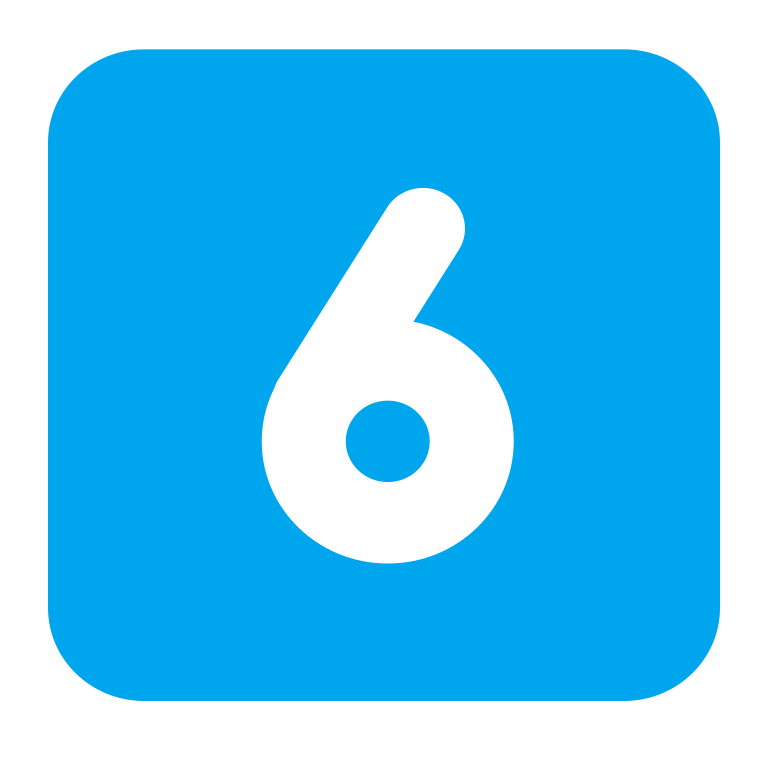
keycap 6 flat